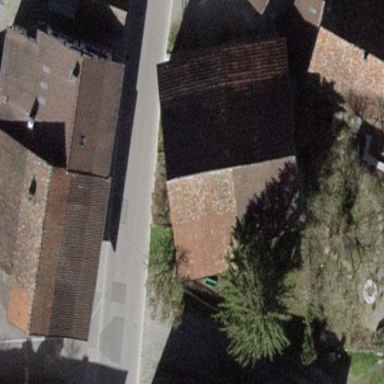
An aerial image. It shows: Farm auxiliary building with gabled roof.